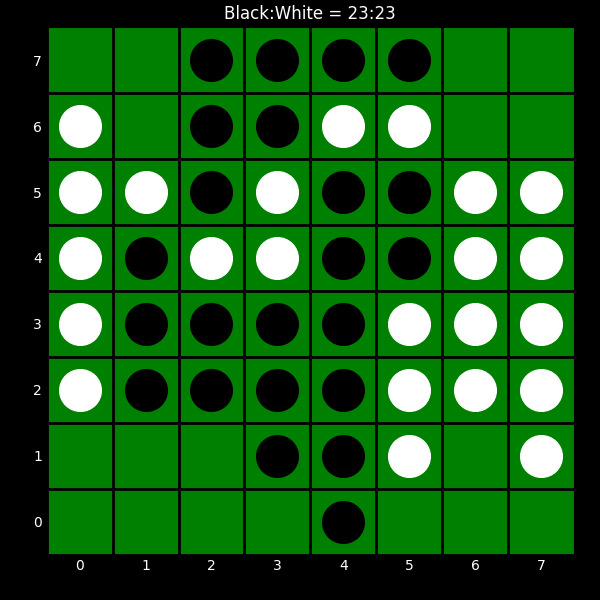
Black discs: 23
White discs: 23